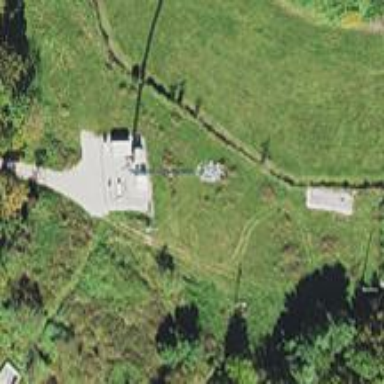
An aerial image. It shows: Communication mast tower.